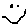
Label: smiley face